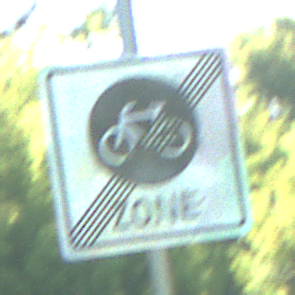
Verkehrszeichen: EndeFahrradzone
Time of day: MorningAfternoon
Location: Outdoor (Nature)
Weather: Clear
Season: NotSpecified
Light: Natural